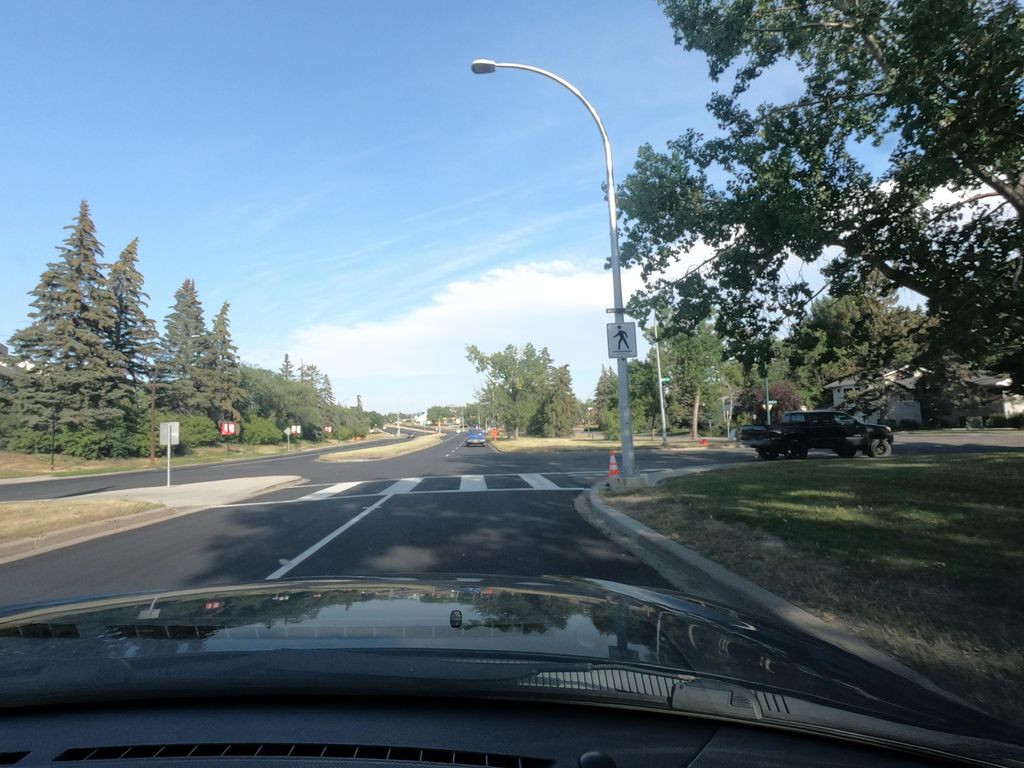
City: calgary